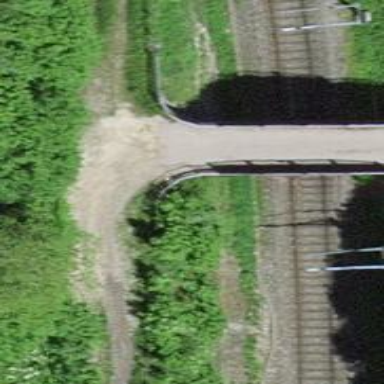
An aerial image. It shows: Track with grade 1 quality.